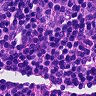
Metastatic tissue present: no